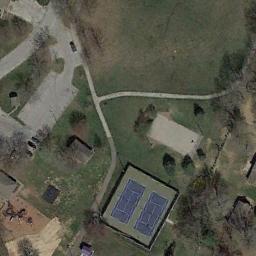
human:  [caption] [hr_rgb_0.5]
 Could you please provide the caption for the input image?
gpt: Many cars are near the tennis court .

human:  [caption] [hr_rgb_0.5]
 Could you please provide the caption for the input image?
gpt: The tennis court is on the grass next to some trees .

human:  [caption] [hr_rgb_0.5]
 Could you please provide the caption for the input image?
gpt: Tennis court on the lawn with buildings and parking lot next to it .

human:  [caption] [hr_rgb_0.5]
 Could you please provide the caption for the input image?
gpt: There is a small tennis court on the left side of the building .

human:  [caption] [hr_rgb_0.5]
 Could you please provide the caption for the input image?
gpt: The tennis court is on a green meadow beside some withered trees .